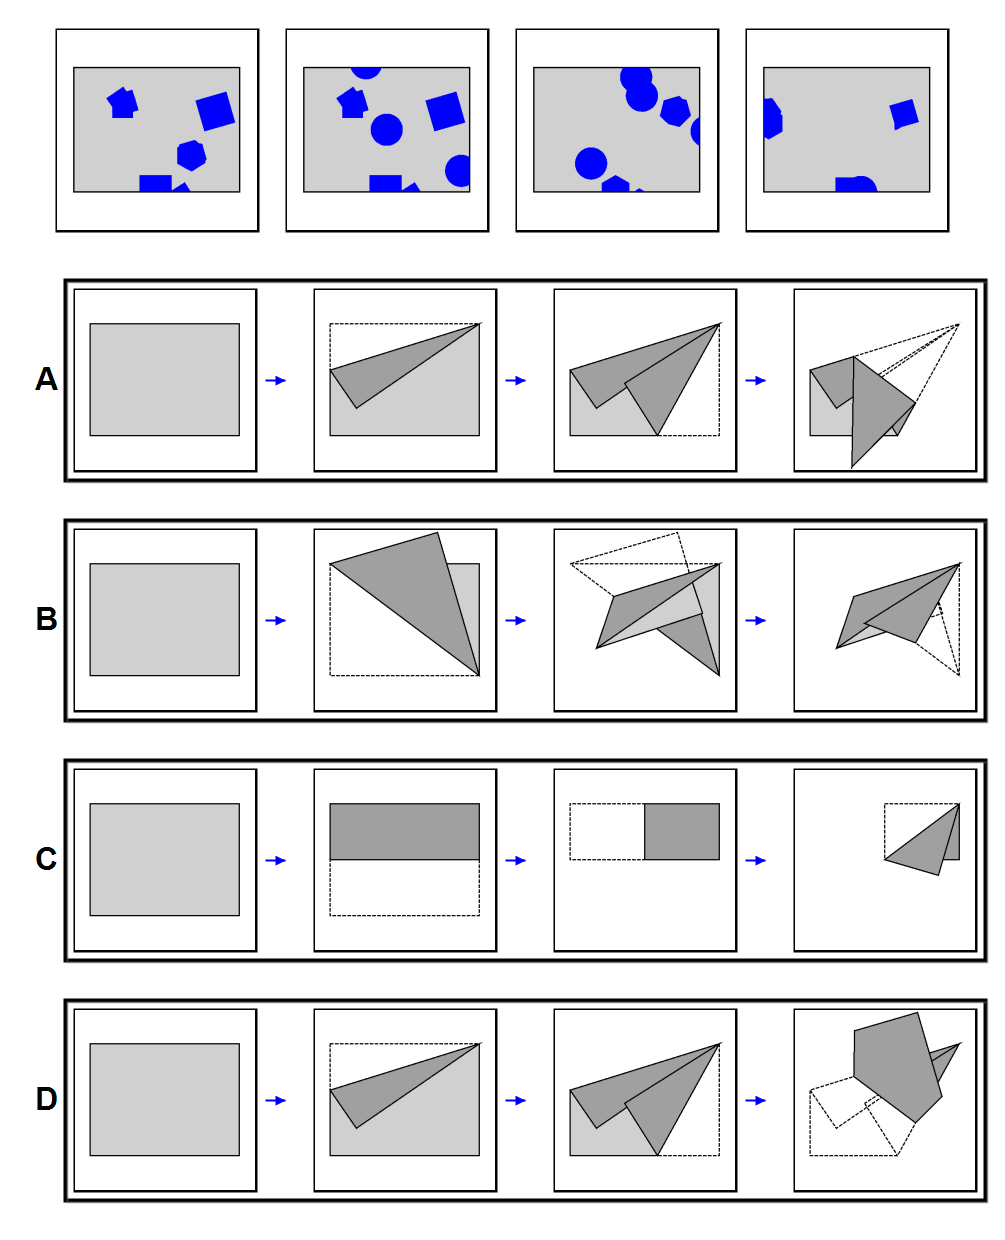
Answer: A